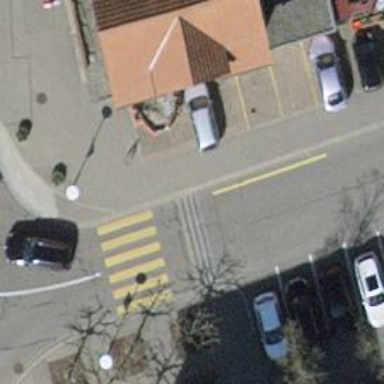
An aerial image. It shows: Table-style traffic calming feature.